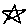
Label: star